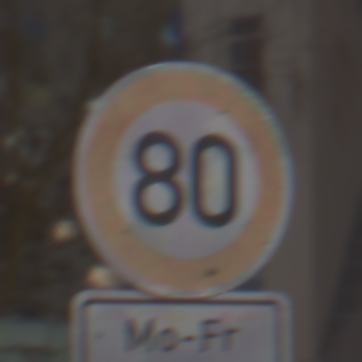
Verkehrszeichen: Geschwindigkeit80
Zusatzzeichen unten: ZeitangabenMitBeschraenkungAufWochentage2
Umgebung: Outdoor, Urban
Tageszeit: Night
Wetter: Overcast
Licht: Artificial
Jahreszeit: Winter
Kontrast: MediumContrast